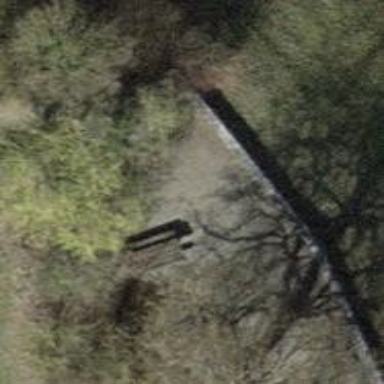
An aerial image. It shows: Picnic table located in leisure land area.